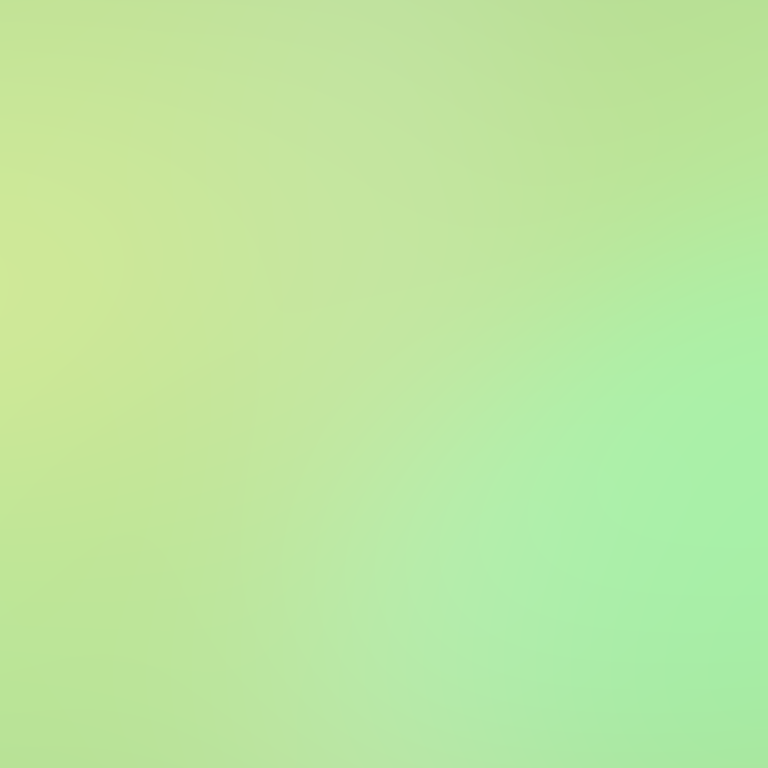
Abstract light effect, smooth gradient from soft yellow-green to gentle teal, calm atmosphere, diffuse light, no room, no furniture, no objects.